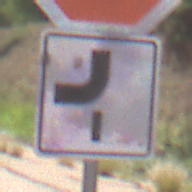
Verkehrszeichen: VerlaufVorfahrtsstrasse7
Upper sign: Stop
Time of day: Midday
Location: Outdoor (RoadRail)
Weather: Clear
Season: NotSpecified
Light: Natural